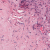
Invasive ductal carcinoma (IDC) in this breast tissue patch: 0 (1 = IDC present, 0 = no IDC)